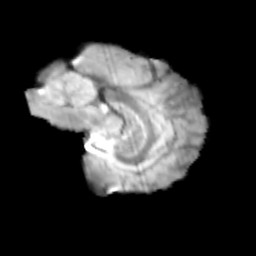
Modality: T2w
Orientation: sagittal
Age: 12
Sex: female
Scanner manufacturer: siemens
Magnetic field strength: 3 T
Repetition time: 3.8 s
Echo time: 0.07 s